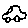
Label: car